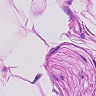
Metastatic tissue present: no